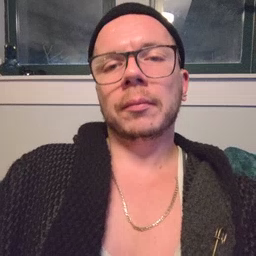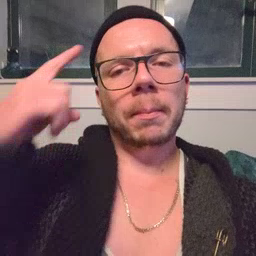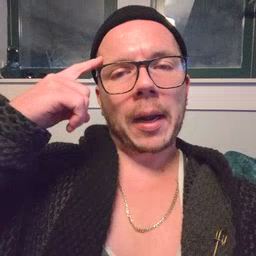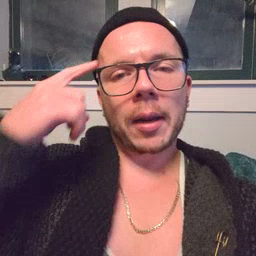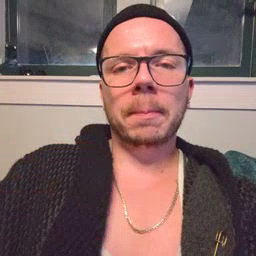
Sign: penny